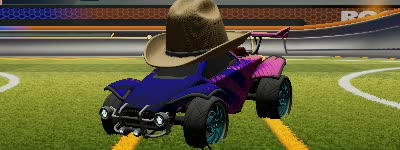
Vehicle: octane